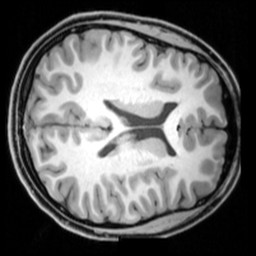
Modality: T1w
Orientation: axial
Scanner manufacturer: siemens
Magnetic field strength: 3 T
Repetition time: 1.9 s
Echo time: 0.00397 s